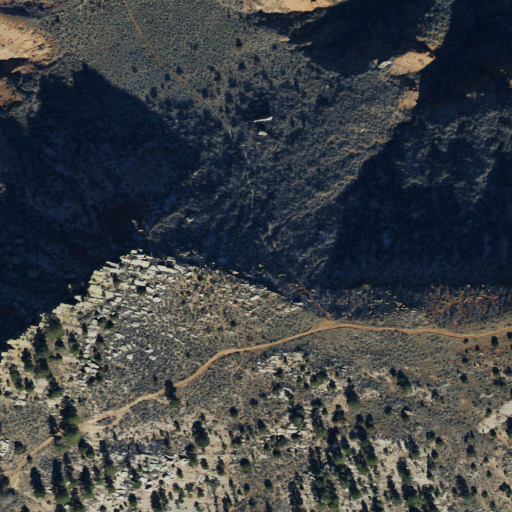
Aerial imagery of mountain in Utah named Red Mountain containing shrub, evergreen forest, open development, and deciduous forest